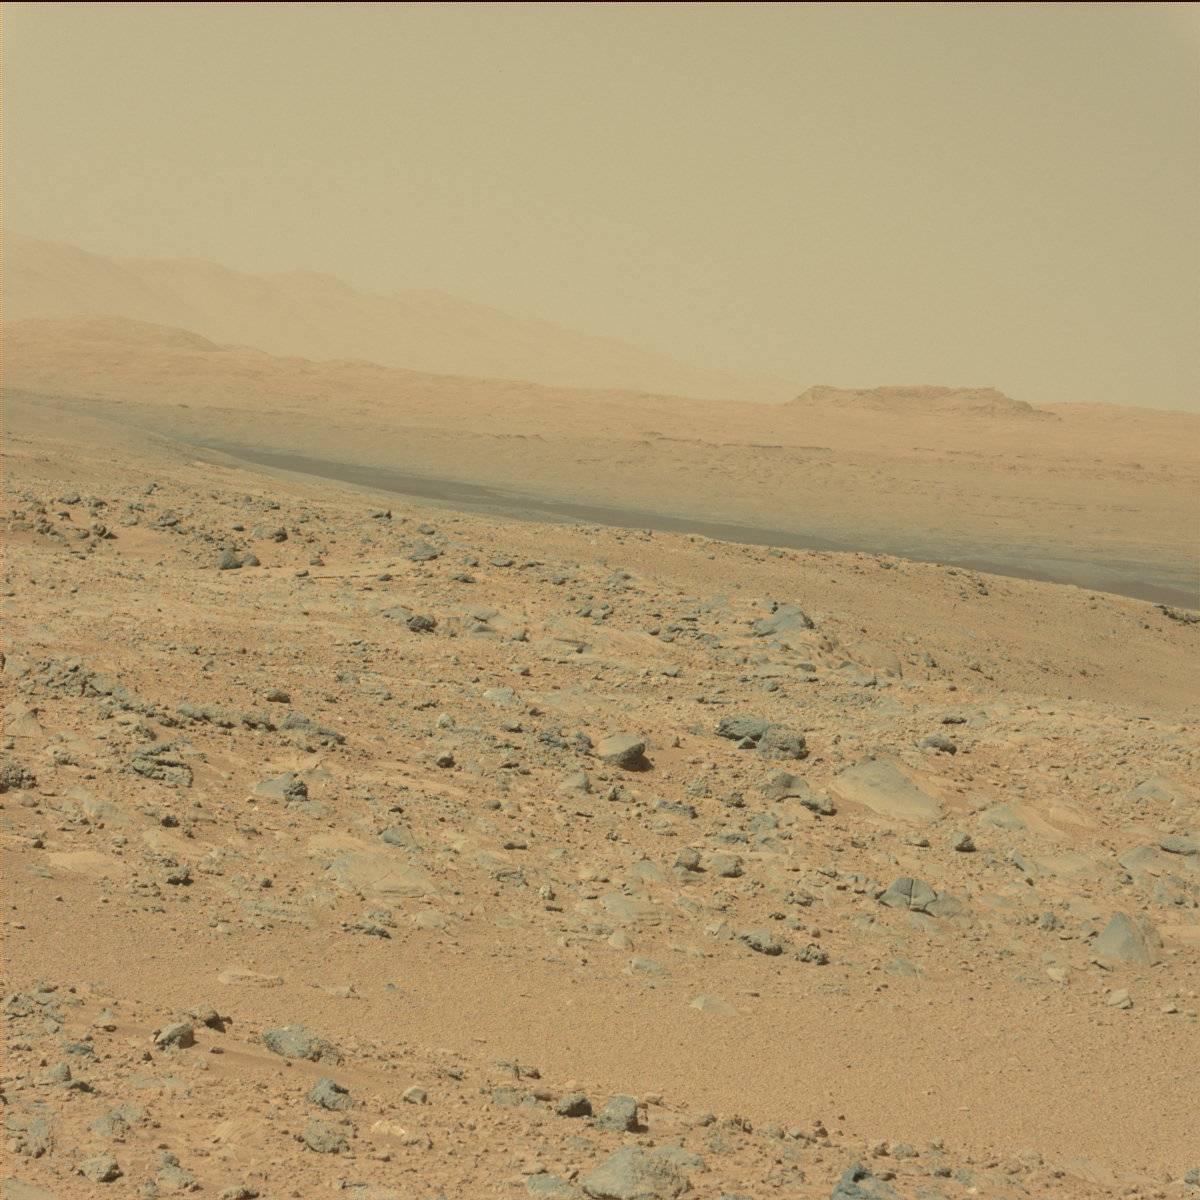
Terrain classes present: Bedrock, Ridge, Sand / Soil, Sky